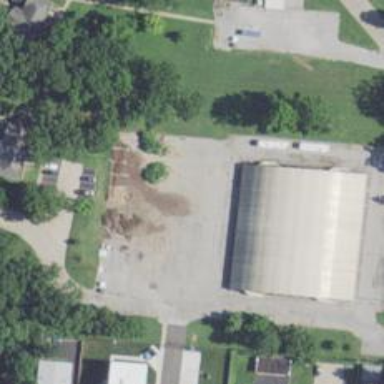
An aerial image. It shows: Building used as fitness center.